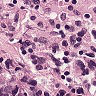
Metastatic tissue present: yes